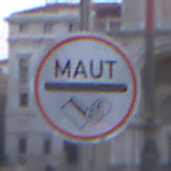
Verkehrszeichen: MautflichtigeStrecke
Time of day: SunriseSunset
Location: Outdoor (Urban)
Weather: PartlyCloudy
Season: NotSpecified
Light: Natural